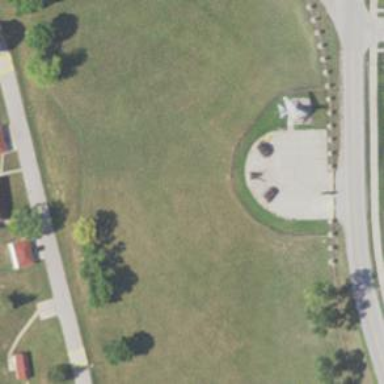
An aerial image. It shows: Memorial site with historic significance.